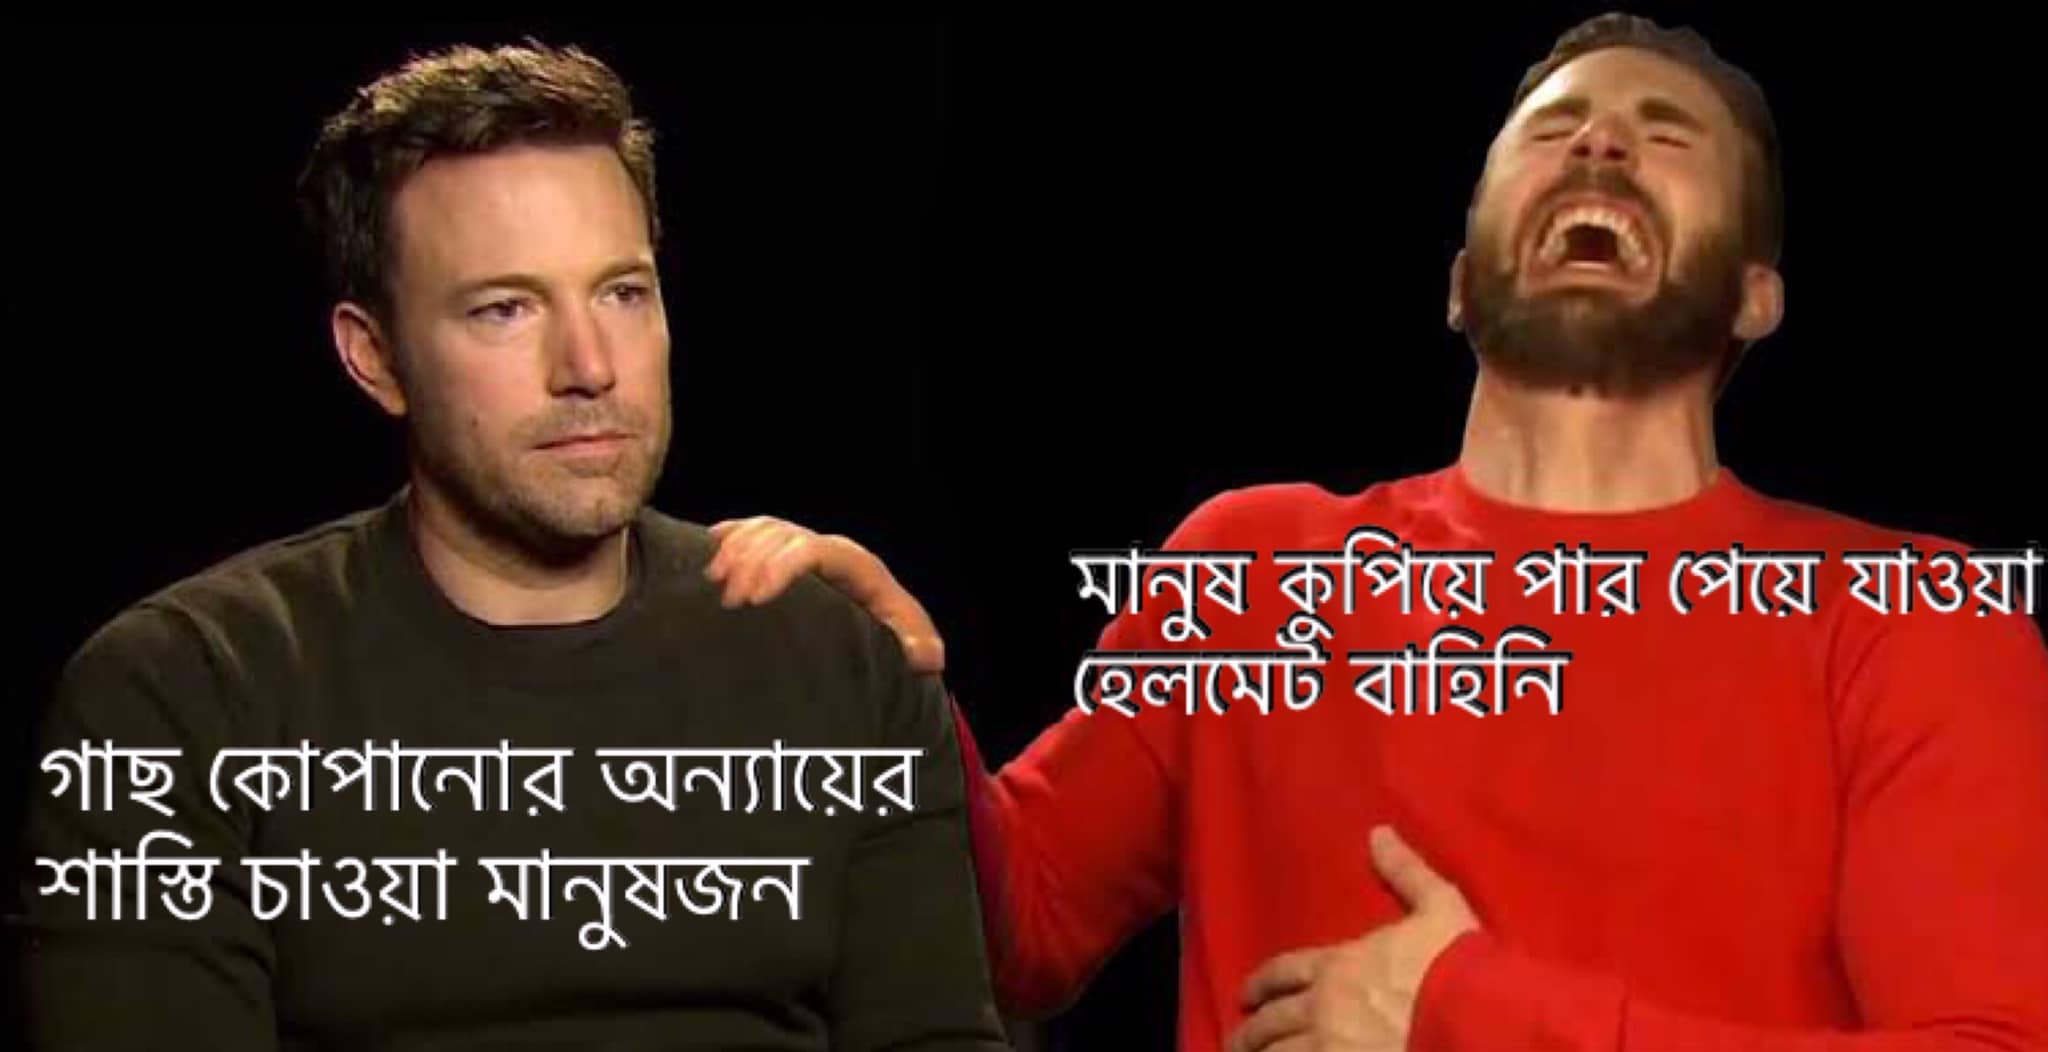
Caption: গাাছ কোপানোর অন্যায়ের শাস্তি চাওয়া মানুষজন    মানুষ কুপিয়ে পার পেয়ে যাওয়া হেলমেট বাহিনি
Label: hate